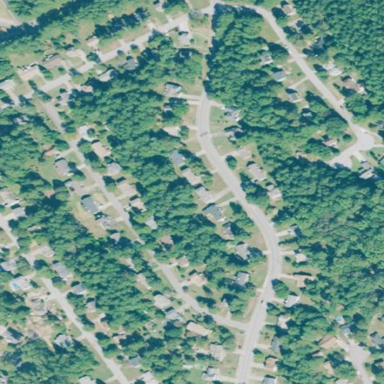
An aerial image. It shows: Single-family residential neighbourhood.